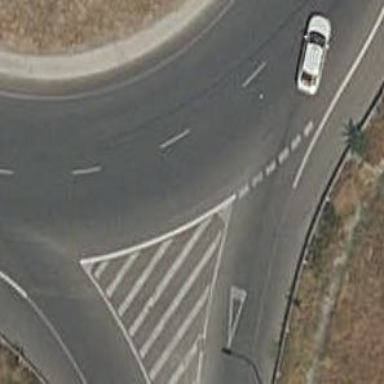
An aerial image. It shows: Roundabout on primary highway.